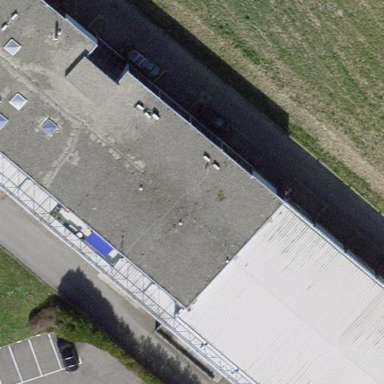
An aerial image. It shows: Industrial building.